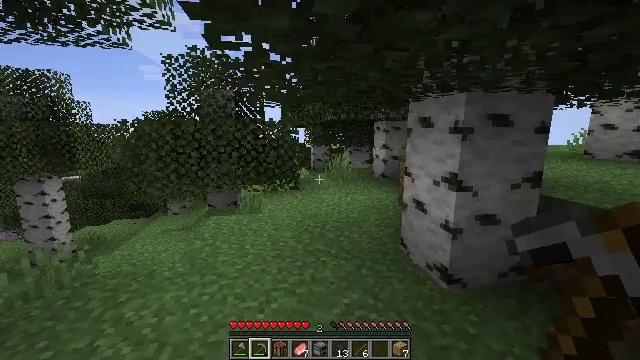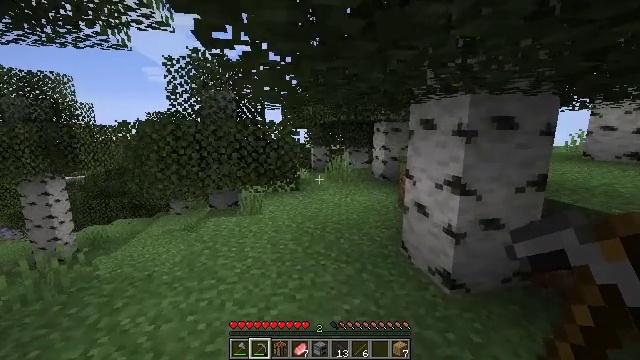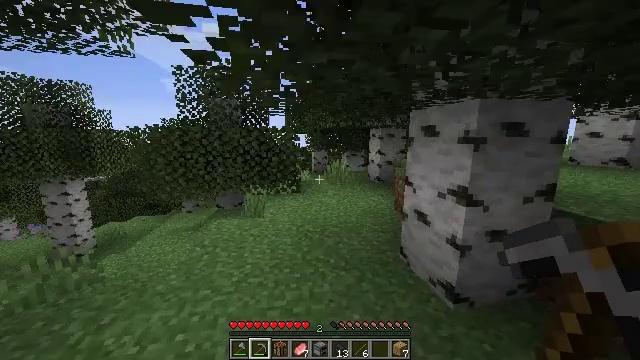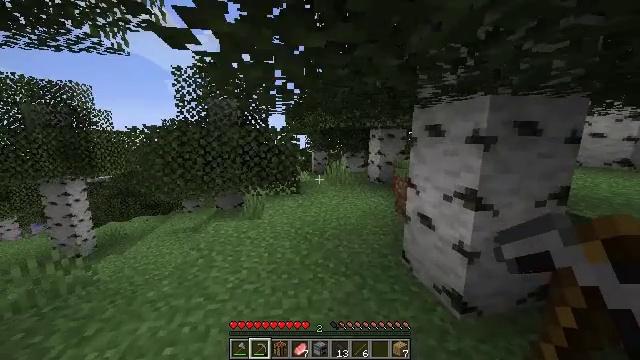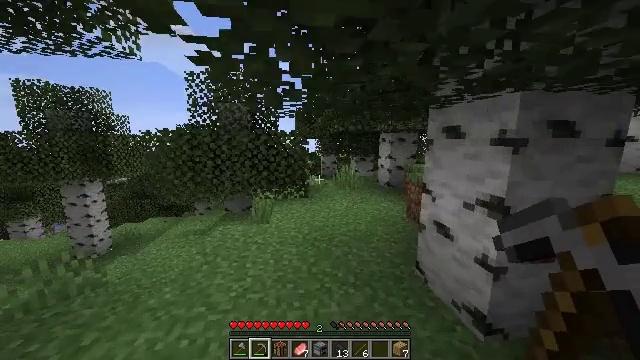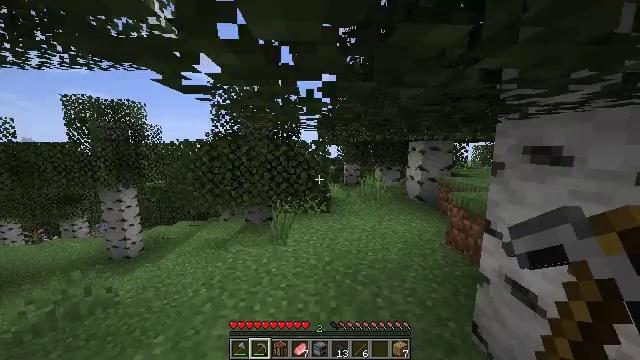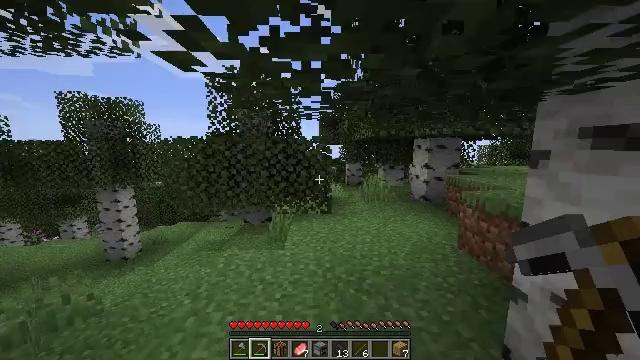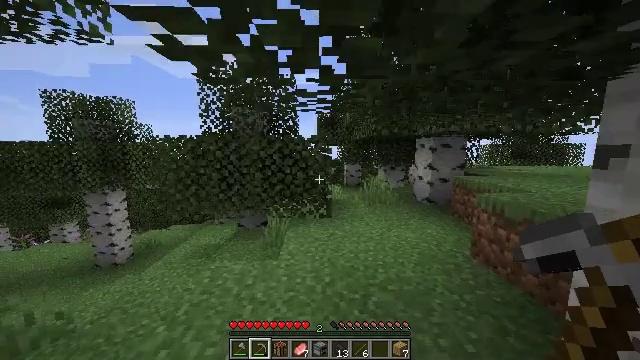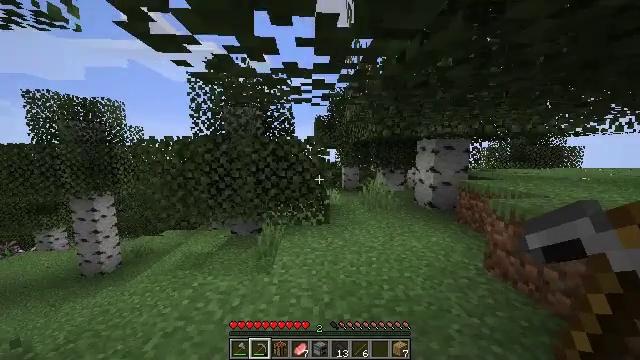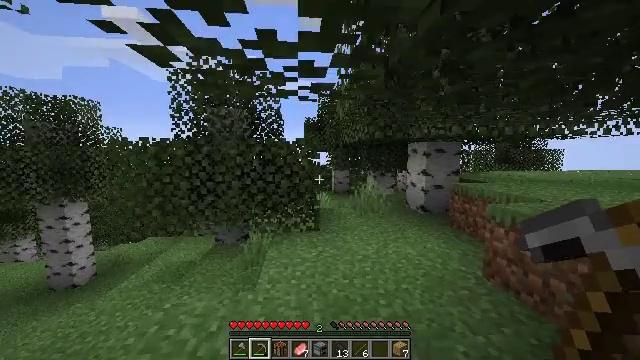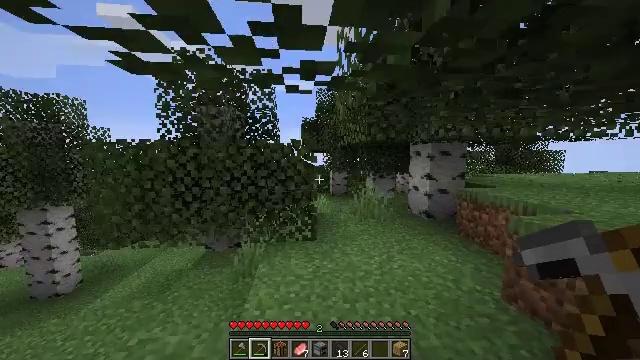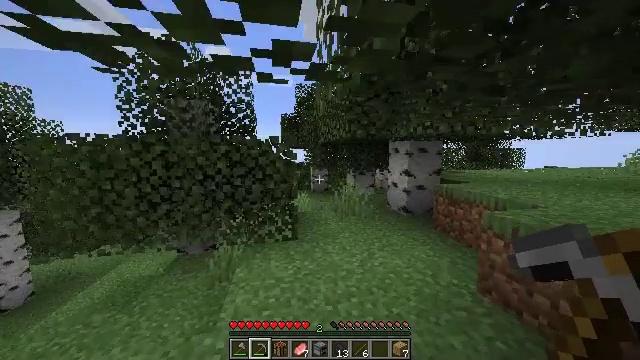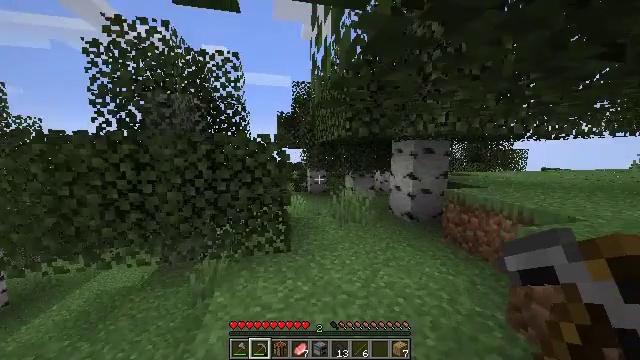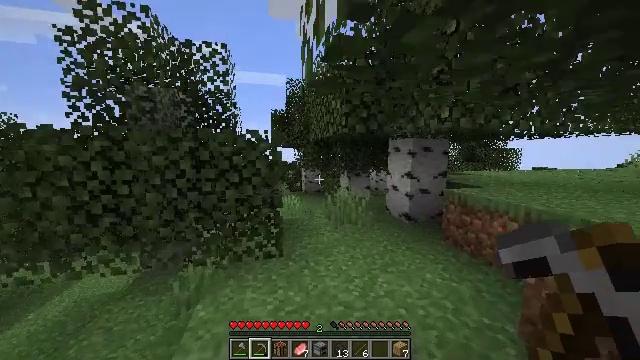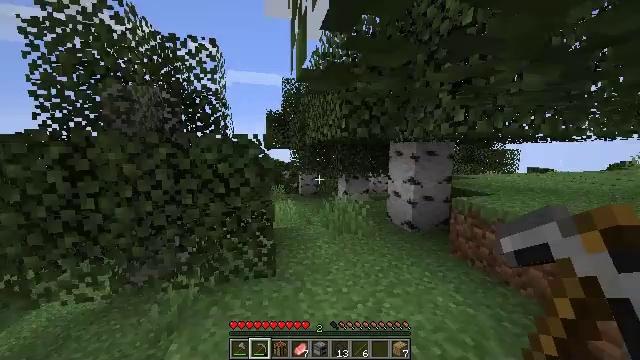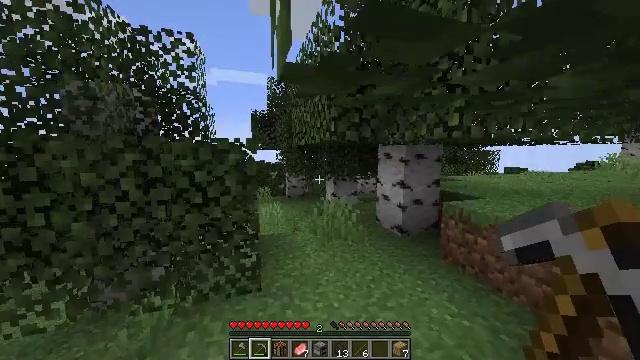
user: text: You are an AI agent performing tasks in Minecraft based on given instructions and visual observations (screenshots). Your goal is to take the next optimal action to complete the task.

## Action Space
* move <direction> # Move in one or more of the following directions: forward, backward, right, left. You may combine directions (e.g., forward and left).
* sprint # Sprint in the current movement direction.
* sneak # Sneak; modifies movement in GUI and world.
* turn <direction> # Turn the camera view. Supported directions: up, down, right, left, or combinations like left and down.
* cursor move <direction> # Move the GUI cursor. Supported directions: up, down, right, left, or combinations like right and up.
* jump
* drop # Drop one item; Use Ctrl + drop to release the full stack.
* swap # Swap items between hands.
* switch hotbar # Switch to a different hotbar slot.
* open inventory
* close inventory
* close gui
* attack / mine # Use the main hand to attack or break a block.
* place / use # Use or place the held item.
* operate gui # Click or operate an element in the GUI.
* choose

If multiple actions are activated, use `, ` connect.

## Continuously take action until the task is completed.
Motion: motion action
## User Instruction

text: Harvest birch leaves for decorations.
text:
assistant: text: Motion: move forward, sprint
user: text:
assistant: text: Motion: move forward, sprint
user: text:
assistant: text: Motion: move forward, sprint
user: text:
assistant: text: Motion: move forward, sprint, turn left, jump
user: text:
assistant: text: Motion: move forward, sprint, turn left and up, jump
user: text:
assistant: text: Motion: move forward, sprint, jump
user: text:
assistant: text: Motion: move forward, sprint, jump
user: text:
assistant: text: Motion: move forward, sprint, jump
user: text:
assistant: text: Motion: move forward, sprint, turn right, jump
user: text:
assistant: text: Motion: move forward, sprint, jump
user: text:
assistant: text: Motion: move forward, sprint, turn right, jump
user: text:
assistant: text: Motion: move forward, sprint, jump
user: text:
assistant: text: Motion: move forward, sprint, turn right, jump
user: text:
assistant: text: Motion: move forward, sprint, jump
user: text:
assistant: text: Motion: move forward, sprint, turn right, jump
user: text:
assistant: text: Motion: move forward, sprint, turn right, jump
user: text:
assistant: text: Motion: move forward, sprint, turn right, jump
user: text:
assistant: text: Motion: move forward, sprint, turn right, jump
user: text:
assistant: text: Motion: move forward, sprint
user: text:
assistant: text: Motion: move forward, sprint, turn right and down
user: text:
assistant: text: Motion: move forward, sprint
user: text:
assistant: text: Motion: move forward, sprint
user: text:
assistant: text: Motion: move forward, sprint
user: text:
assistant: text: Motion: move forward, sprint
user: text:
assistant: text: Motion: move forward, sprint
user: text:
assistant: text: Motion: move forward, sprint
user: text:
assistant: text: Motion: move forward, sprint
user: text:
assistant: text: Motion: move forward and move left, sprint
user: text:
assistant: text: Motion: move forward and move left, sprint
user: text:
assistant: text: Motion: move forward and move left, sprint